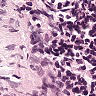
Metastatic tissue present: no